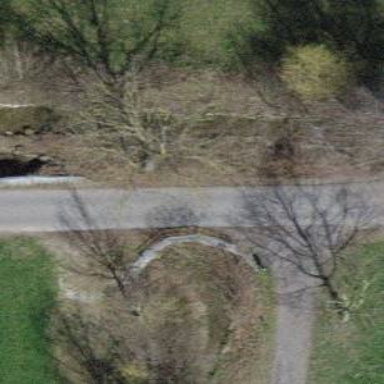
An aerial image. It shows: Culvert tunnel.